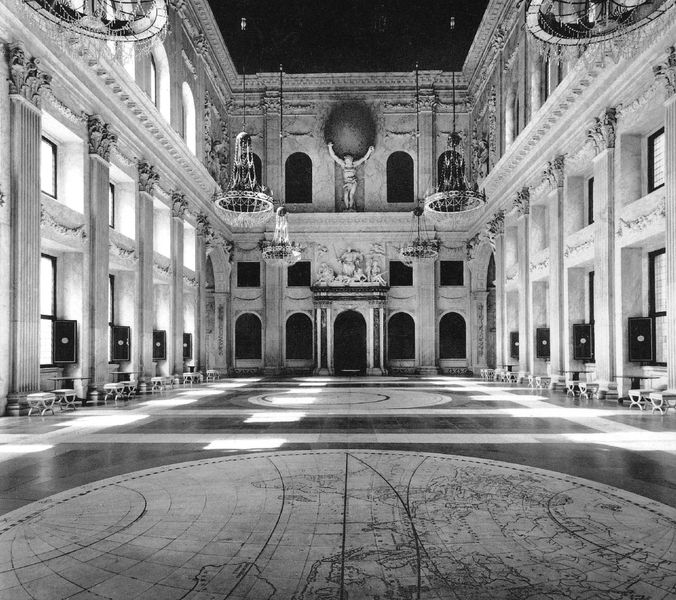
Titel: Rathaus in Amsterdam
Künstler: Jacob van Campen
Standort: Amsterdam, Rathaus (EU - NL)
Schlagwörter: schatten, fenster, licht, pfeiler, raum, säulen, kirche, boden, relief, bogen, hocker, saal, kronleuchter, leuchter, lüster, stuck, halle, bögen, schwarzweiß, kristall, christus, festsaal, weltkarte